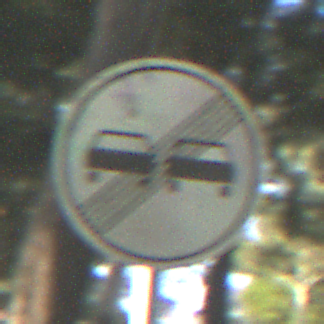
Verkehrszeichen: EndeUeberholverbot
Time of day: MorningAfternoon
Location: Outdoor (Nature)
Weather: Clear
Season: NotSpecified
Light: Natural